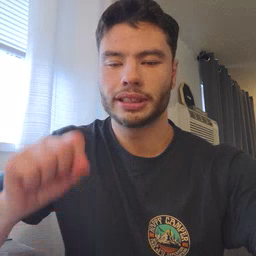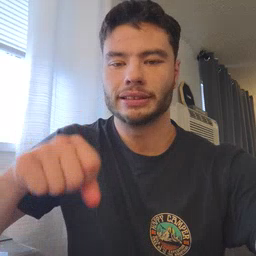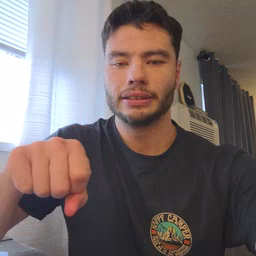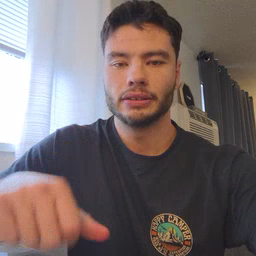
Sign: yes